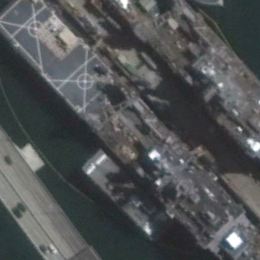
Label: combat